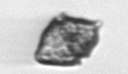
Label: Kryptoperidinium_triquetrum